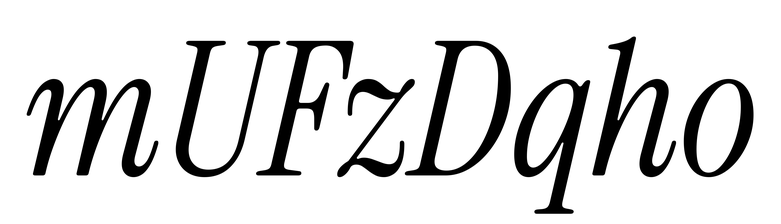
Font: InstrumentSerif-Italic